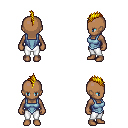
a pixel art fantasy rpg character, female body template, human, dark skin, blue vest, white pants, blonde mohawk hairstyle, four views (front, back, left, right), 2x2 character sprite sheet, small pixel art, hard edges, no anti-aliasing